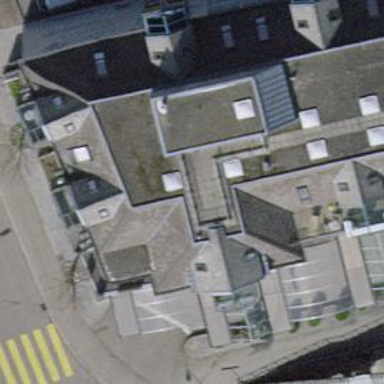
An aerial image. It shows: Post office.